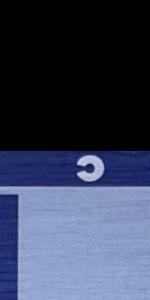
Label: Empty